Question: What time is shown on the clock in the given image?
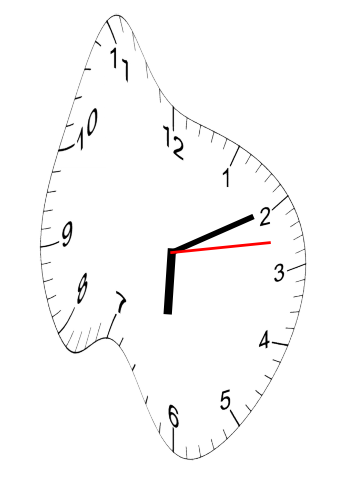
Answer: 06:10:13